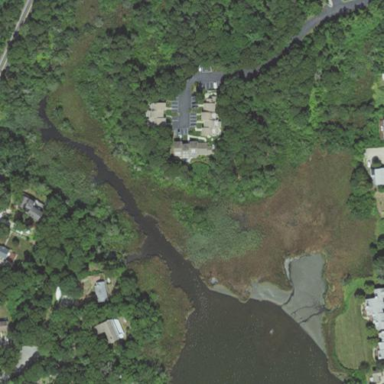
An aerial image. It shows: Beautiful wet meadow natural wetland.